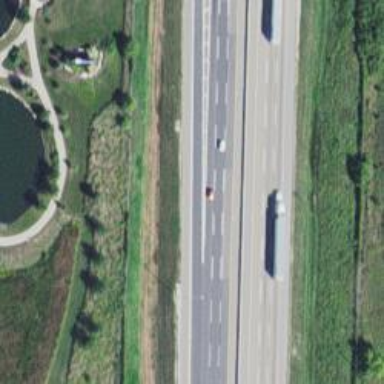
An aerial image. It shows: View of motorway.